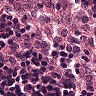
Metastatic tissue present: no